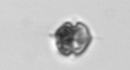
Label: Dinophyceae